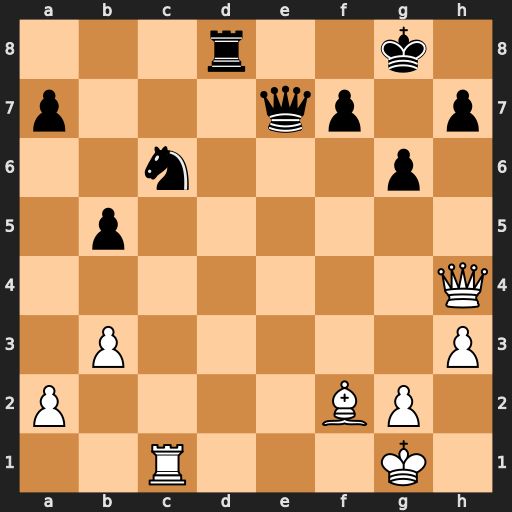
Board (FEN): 3r2k1/p3qp1p/2n3p1/1p6/7Q/1P5P/P4BP1/2R3K1
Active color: w
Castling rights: -
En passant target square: -
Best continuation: Rxc6 Qxh4 Bxh4